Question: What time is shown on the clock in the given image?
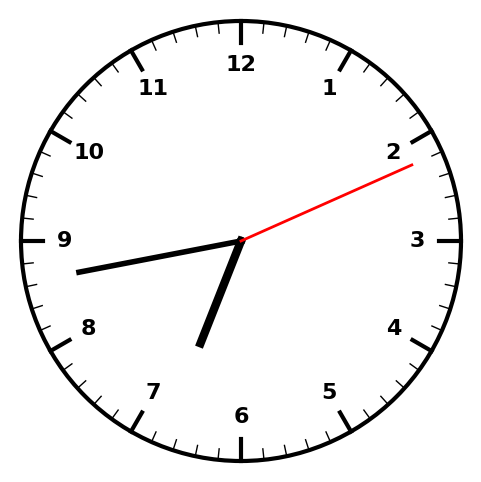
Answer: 06:43:11